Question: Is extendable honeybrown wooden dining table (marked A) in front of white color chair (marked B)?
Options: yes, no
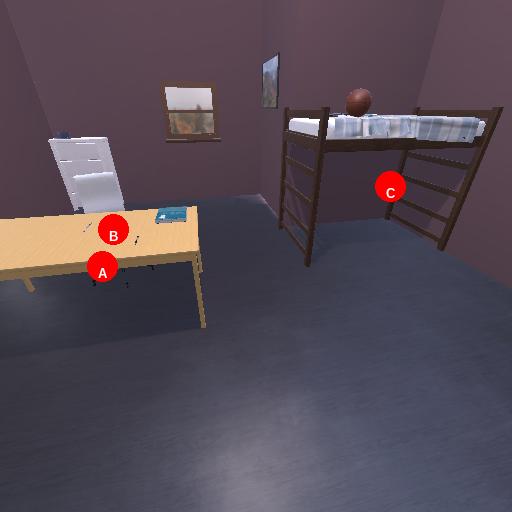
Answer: yes